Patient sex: F
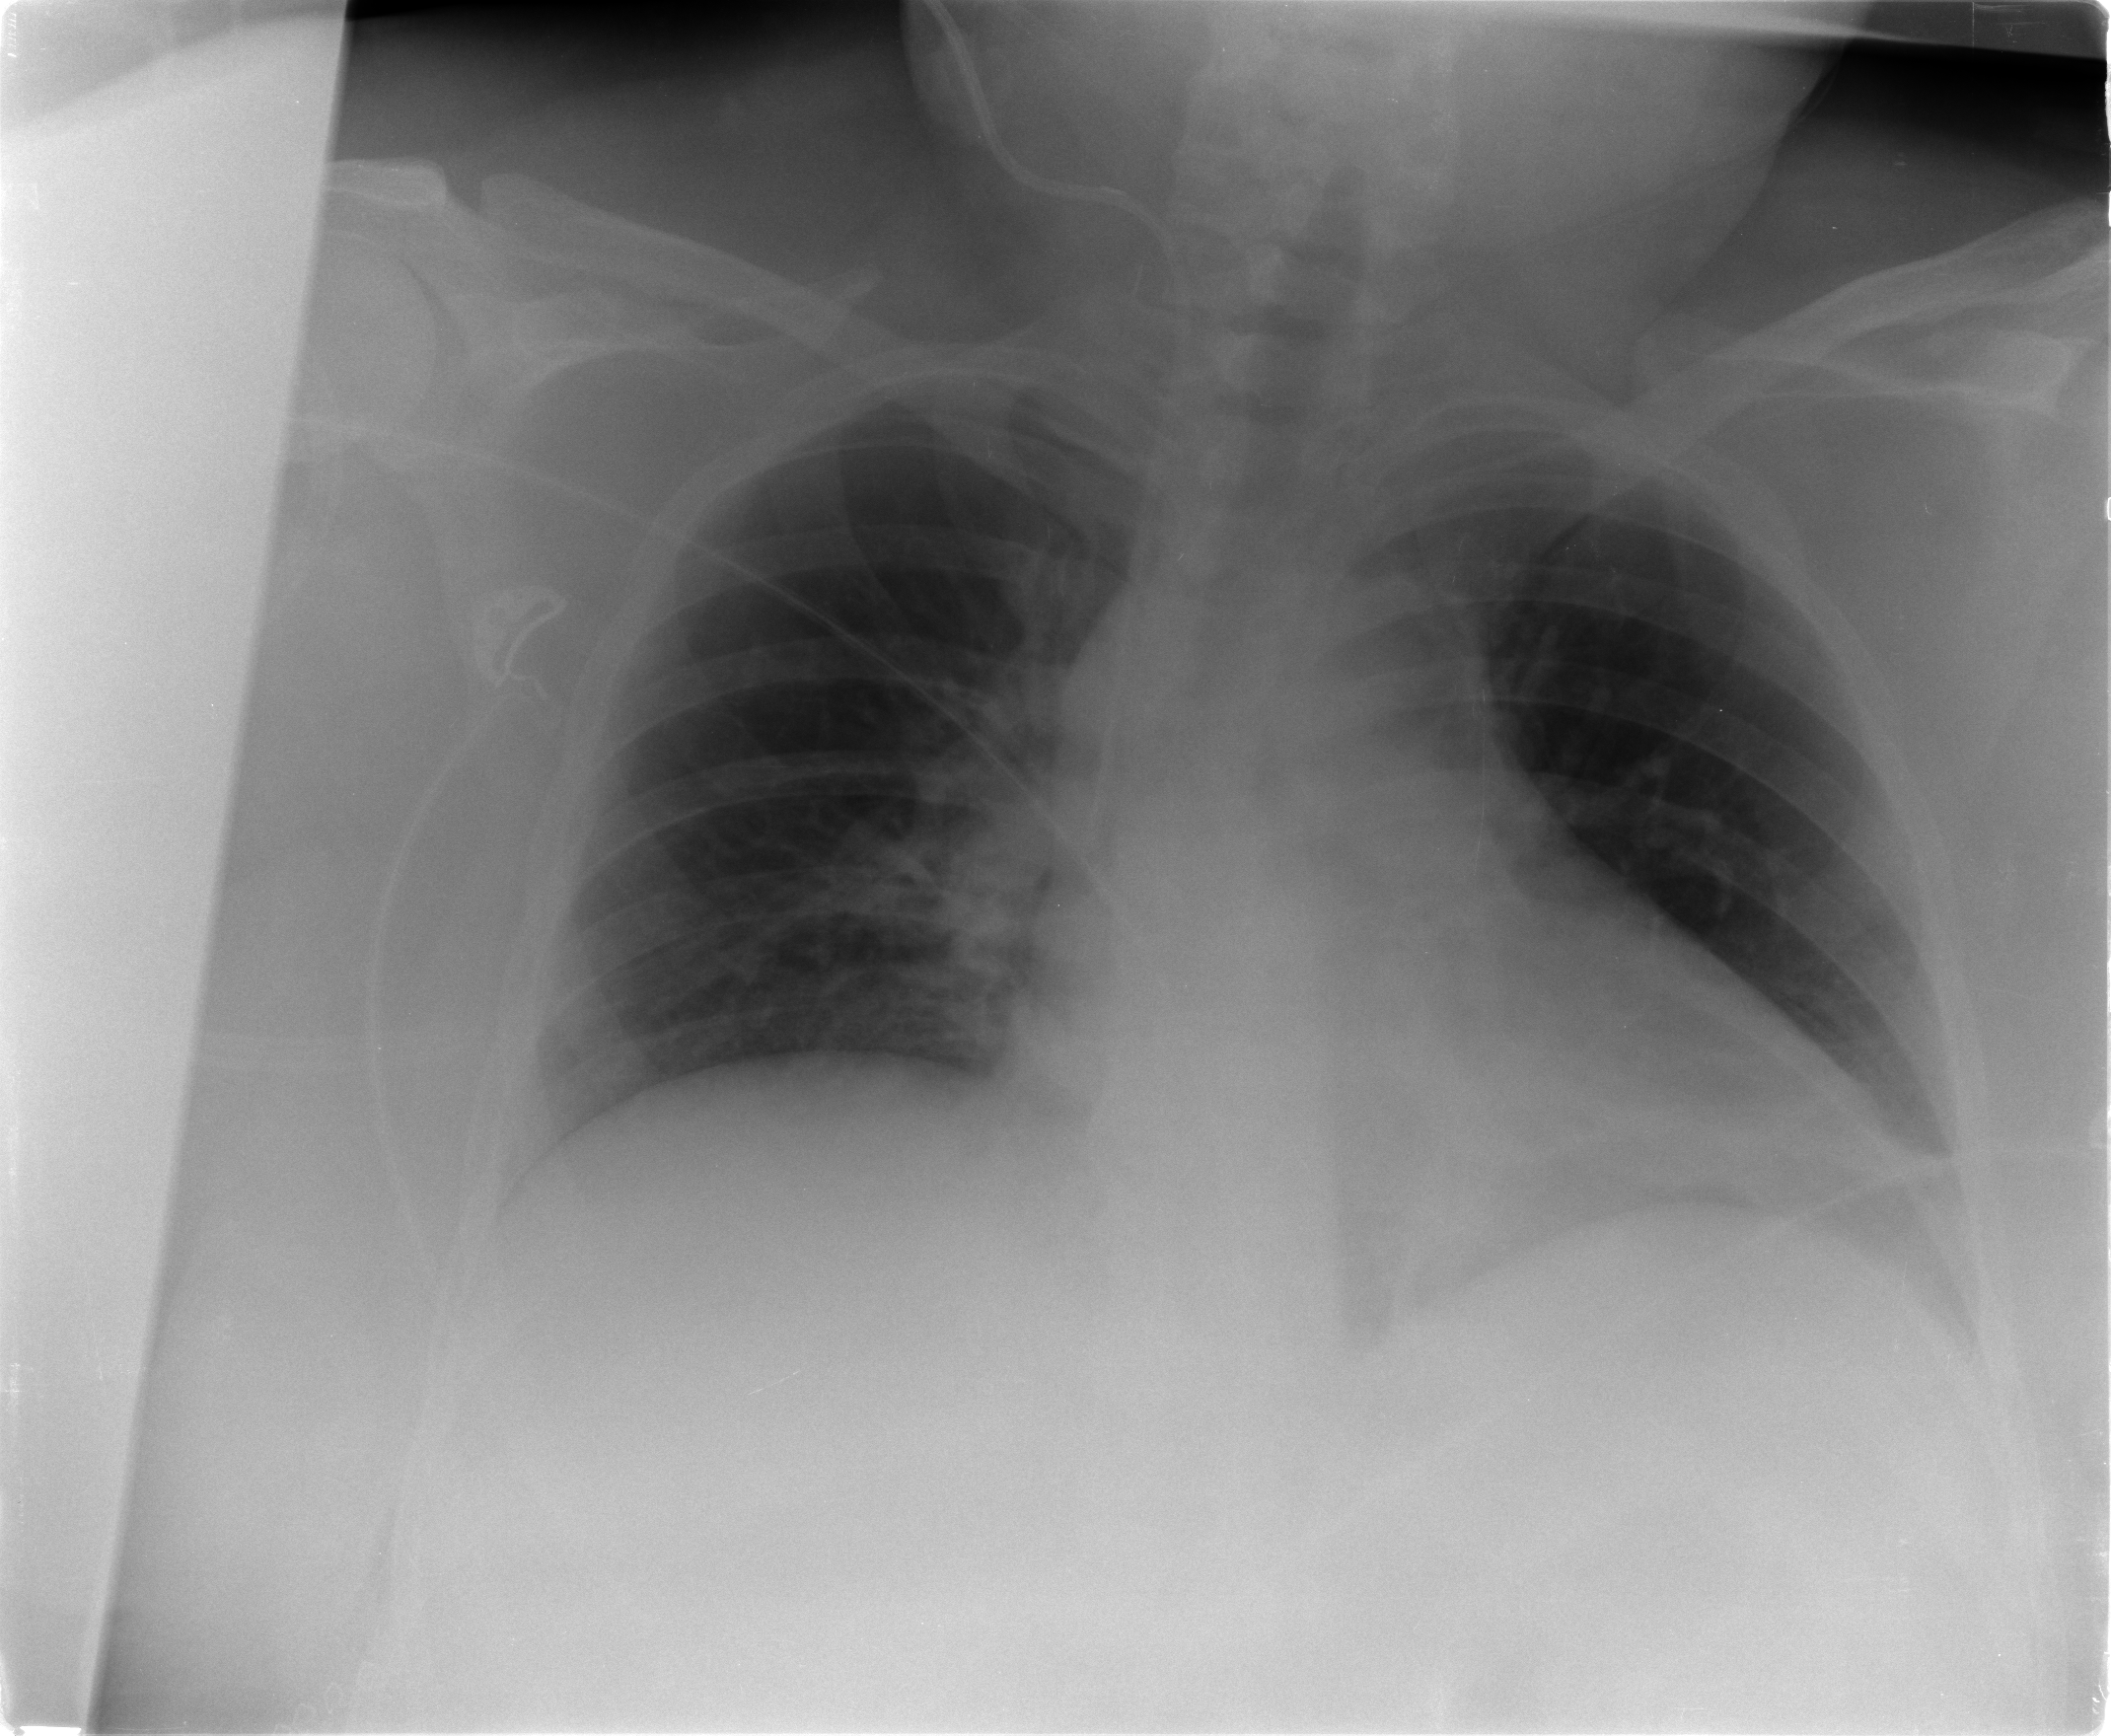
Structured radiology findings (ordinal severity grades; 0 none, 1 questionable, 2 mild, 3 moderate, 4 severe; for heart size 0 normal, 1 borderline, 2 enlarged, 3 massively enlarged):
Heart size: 0
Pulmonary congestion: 0
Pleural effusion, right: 0
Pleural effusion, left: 0
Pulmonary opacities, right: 0
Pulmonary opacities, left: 0
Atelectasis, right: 1
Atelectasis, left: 1